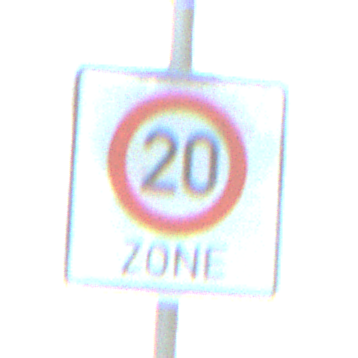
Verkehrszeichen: BeginnZone20
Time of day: MorningAfternoon
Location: Outdoor (Urban)
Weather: PartlyCloudy
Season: NotSpecified
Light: Natural